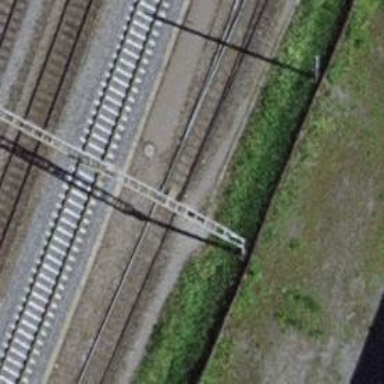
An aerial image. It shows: Single-track railway siding with electrified contact lines.